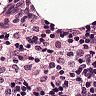
Metastatic tissue present: no